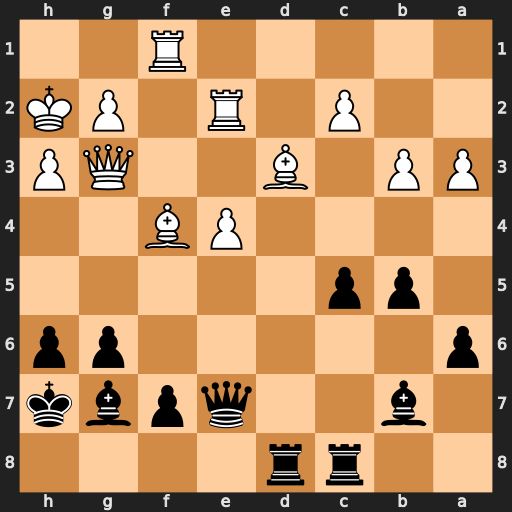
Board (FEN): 2rr4/1b2qpbk/p5pp/1pp5/4PB2/PP1B2QP/2P1R1PK/5R2
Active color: b
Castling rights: -
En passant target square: -
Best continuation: c4 bxc4 bxc4